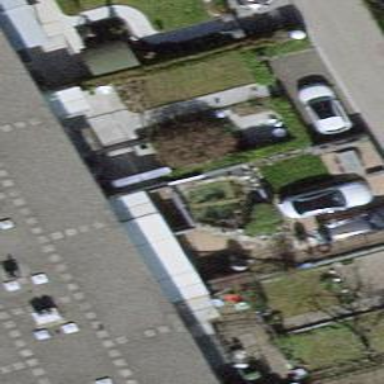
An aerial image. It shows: House with flat roof.